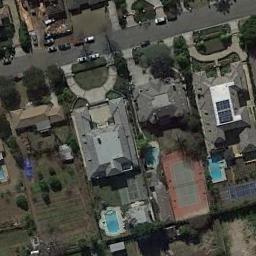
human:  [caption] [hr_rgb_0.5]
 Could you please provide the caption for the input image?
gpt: The tennis court is next to some buildings and roads .

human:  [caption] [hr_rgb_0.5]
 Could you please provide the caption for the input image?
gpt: There are two tennis courts and four billiards tables on the playground .

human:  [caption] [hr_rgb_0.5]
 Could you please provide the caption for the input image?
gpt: There are many buildings of different shapes beside the tennis courts .

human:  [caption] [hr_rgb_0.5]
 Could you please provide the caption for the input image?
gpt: Tennis court and swimming pool in the middle of a residential area surrounded by trees .

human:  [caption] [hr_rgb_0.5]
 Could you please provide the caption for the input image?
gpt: There are some buildings and green trees beside the tennis court .